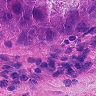
Metastatic tissue present: yes